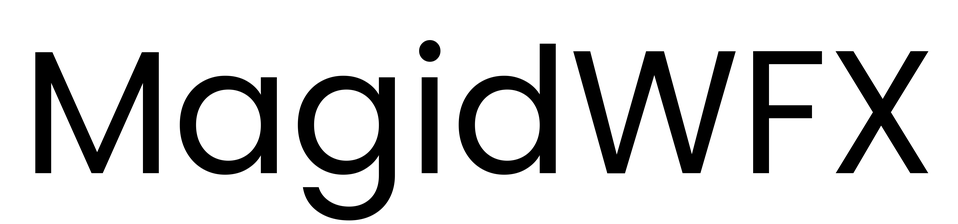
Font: Poppins-Regular